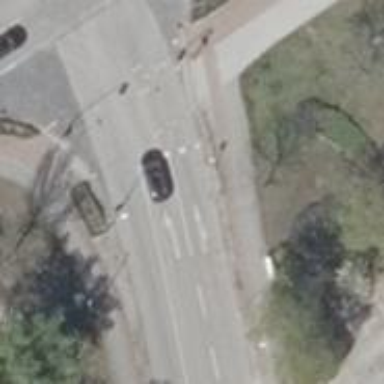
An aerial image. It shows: Road with traffic signals.